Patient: sex M, age 54
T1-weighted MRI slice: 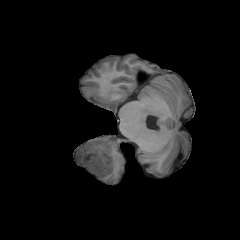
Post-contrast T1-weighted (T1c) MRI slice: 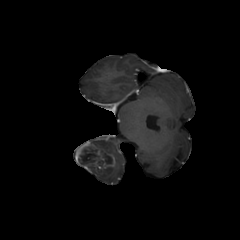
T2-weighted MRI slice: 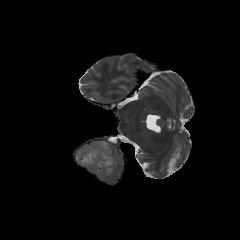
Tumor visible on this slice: yes
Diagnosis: Glioblastoma, IDH-wildtype
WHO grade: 4